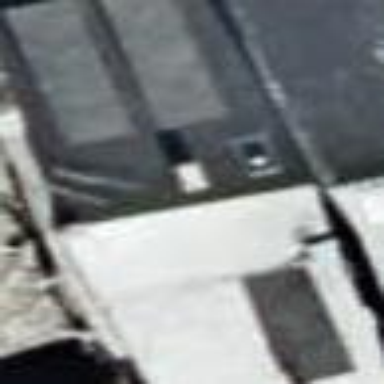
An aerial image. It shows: Warehouse.